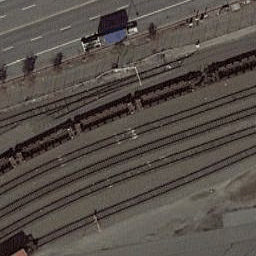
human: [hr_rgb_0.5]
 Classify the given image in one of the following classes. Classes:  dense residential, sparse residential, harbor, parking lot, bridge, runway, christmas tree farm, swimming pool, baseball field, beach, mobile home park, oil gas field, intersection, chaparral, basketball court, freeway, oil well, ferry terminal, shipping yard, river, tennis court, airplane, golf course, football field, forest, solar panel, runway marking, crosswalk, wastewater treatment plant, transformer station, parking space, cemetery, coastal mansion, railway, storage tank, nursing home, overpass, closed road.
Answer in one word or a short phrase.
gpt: railway